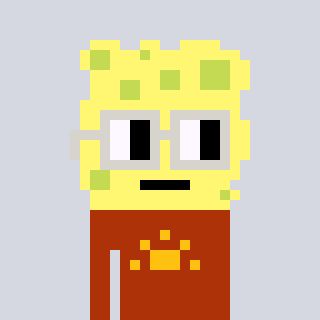
a pixel art character with square light gray glasses, a sponge-shaped head and a hotbrown-colored body on a cool background